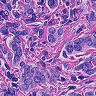
Metastatic tissue present: yes